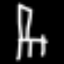
Label: chair